Current action and preconditions to check: trajectory_clear

Your task: For each precondition in the list above, predict whether it will hold at this action.

Consider the current scene as observed from the mobile robot's camera, and analyze the predicted future states of all dynamic agents (e.g., people, animals, vehicles, or any moving entities) within the NEXT SECOND.

IMPORTANT: Only answer "very likely" if you are absolutely certain—based on strong, clear evidence—that a dynamic agent will violate the precondition in the predicted future state. Do NOT answer "very likely" for unlikely, ambiguous, or low-probability risks.

Ask yourself for each precondition: Is there a high probability, with clear and convincing evidence, that the predicted future states of any dynamic agent will interfere with the predicted future state of the currently executing action within the NEXT SECOND, causing that precondition to fail?

Assess the risk level based on these predictions. Use "likely" or "very likely" if motions create a clear risk of interference.

Use "neutral" or "improbable" if agents are nearby but their predicted paths are clearly diverging or non-conflicting.

Failure Risk Categories: "very improbable", "improbable", "neutral", "likely", "very likely"

Answer Format: Output ONLY the probability_of_failure value from these categories: "very improbable", "improbable", "neutral", "likely", "very likely"

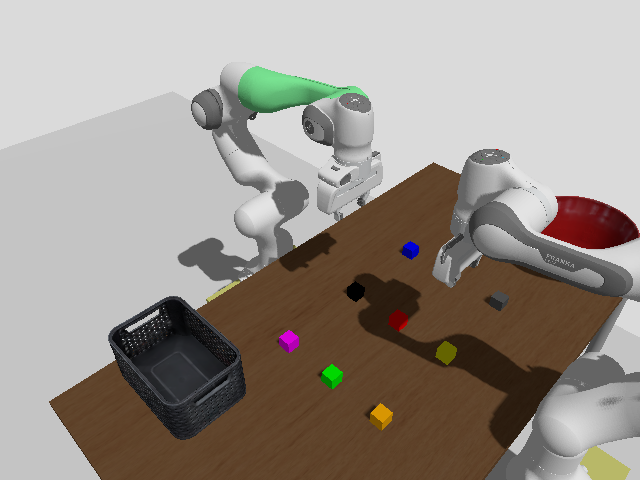

Answer: very improbable